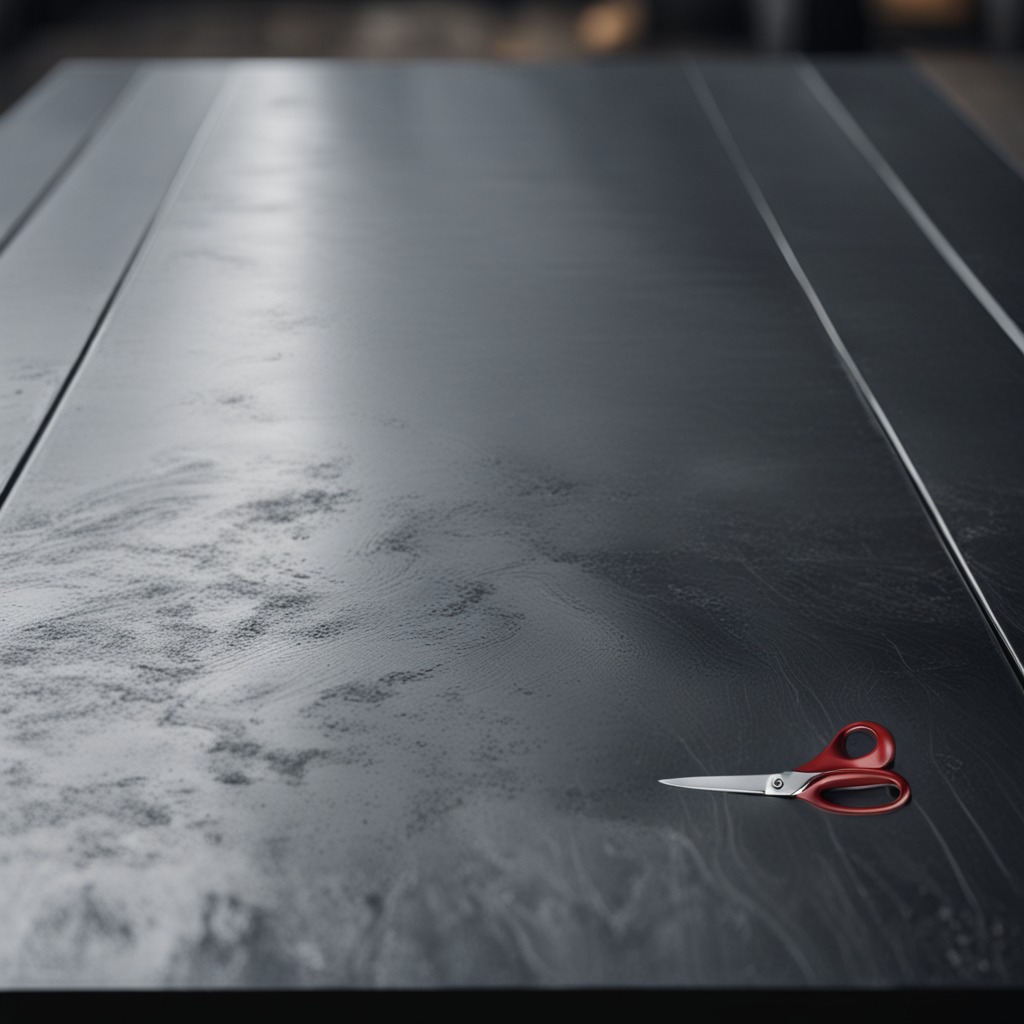
A scissor is lying on the cold steel table in a mining workshop.